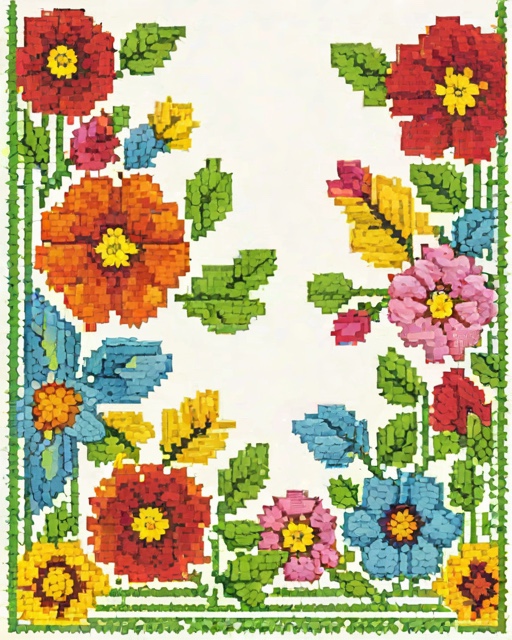
Category: Thank You